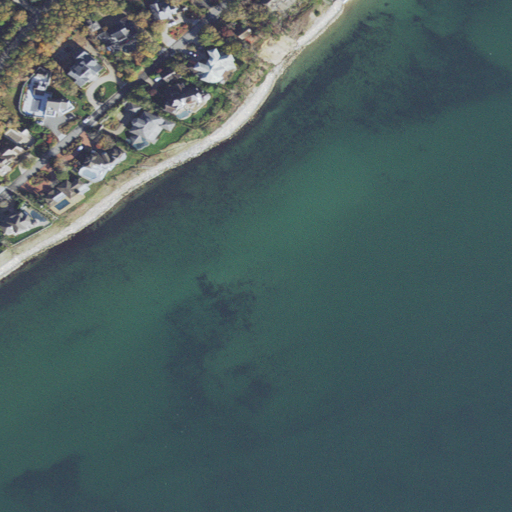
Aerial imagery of cape in Massachusetts named Succonnesset Point containing open water, medium intensity development, low intensity development, barren land, high intensity development, deciduous forest, and pasture